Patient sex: F
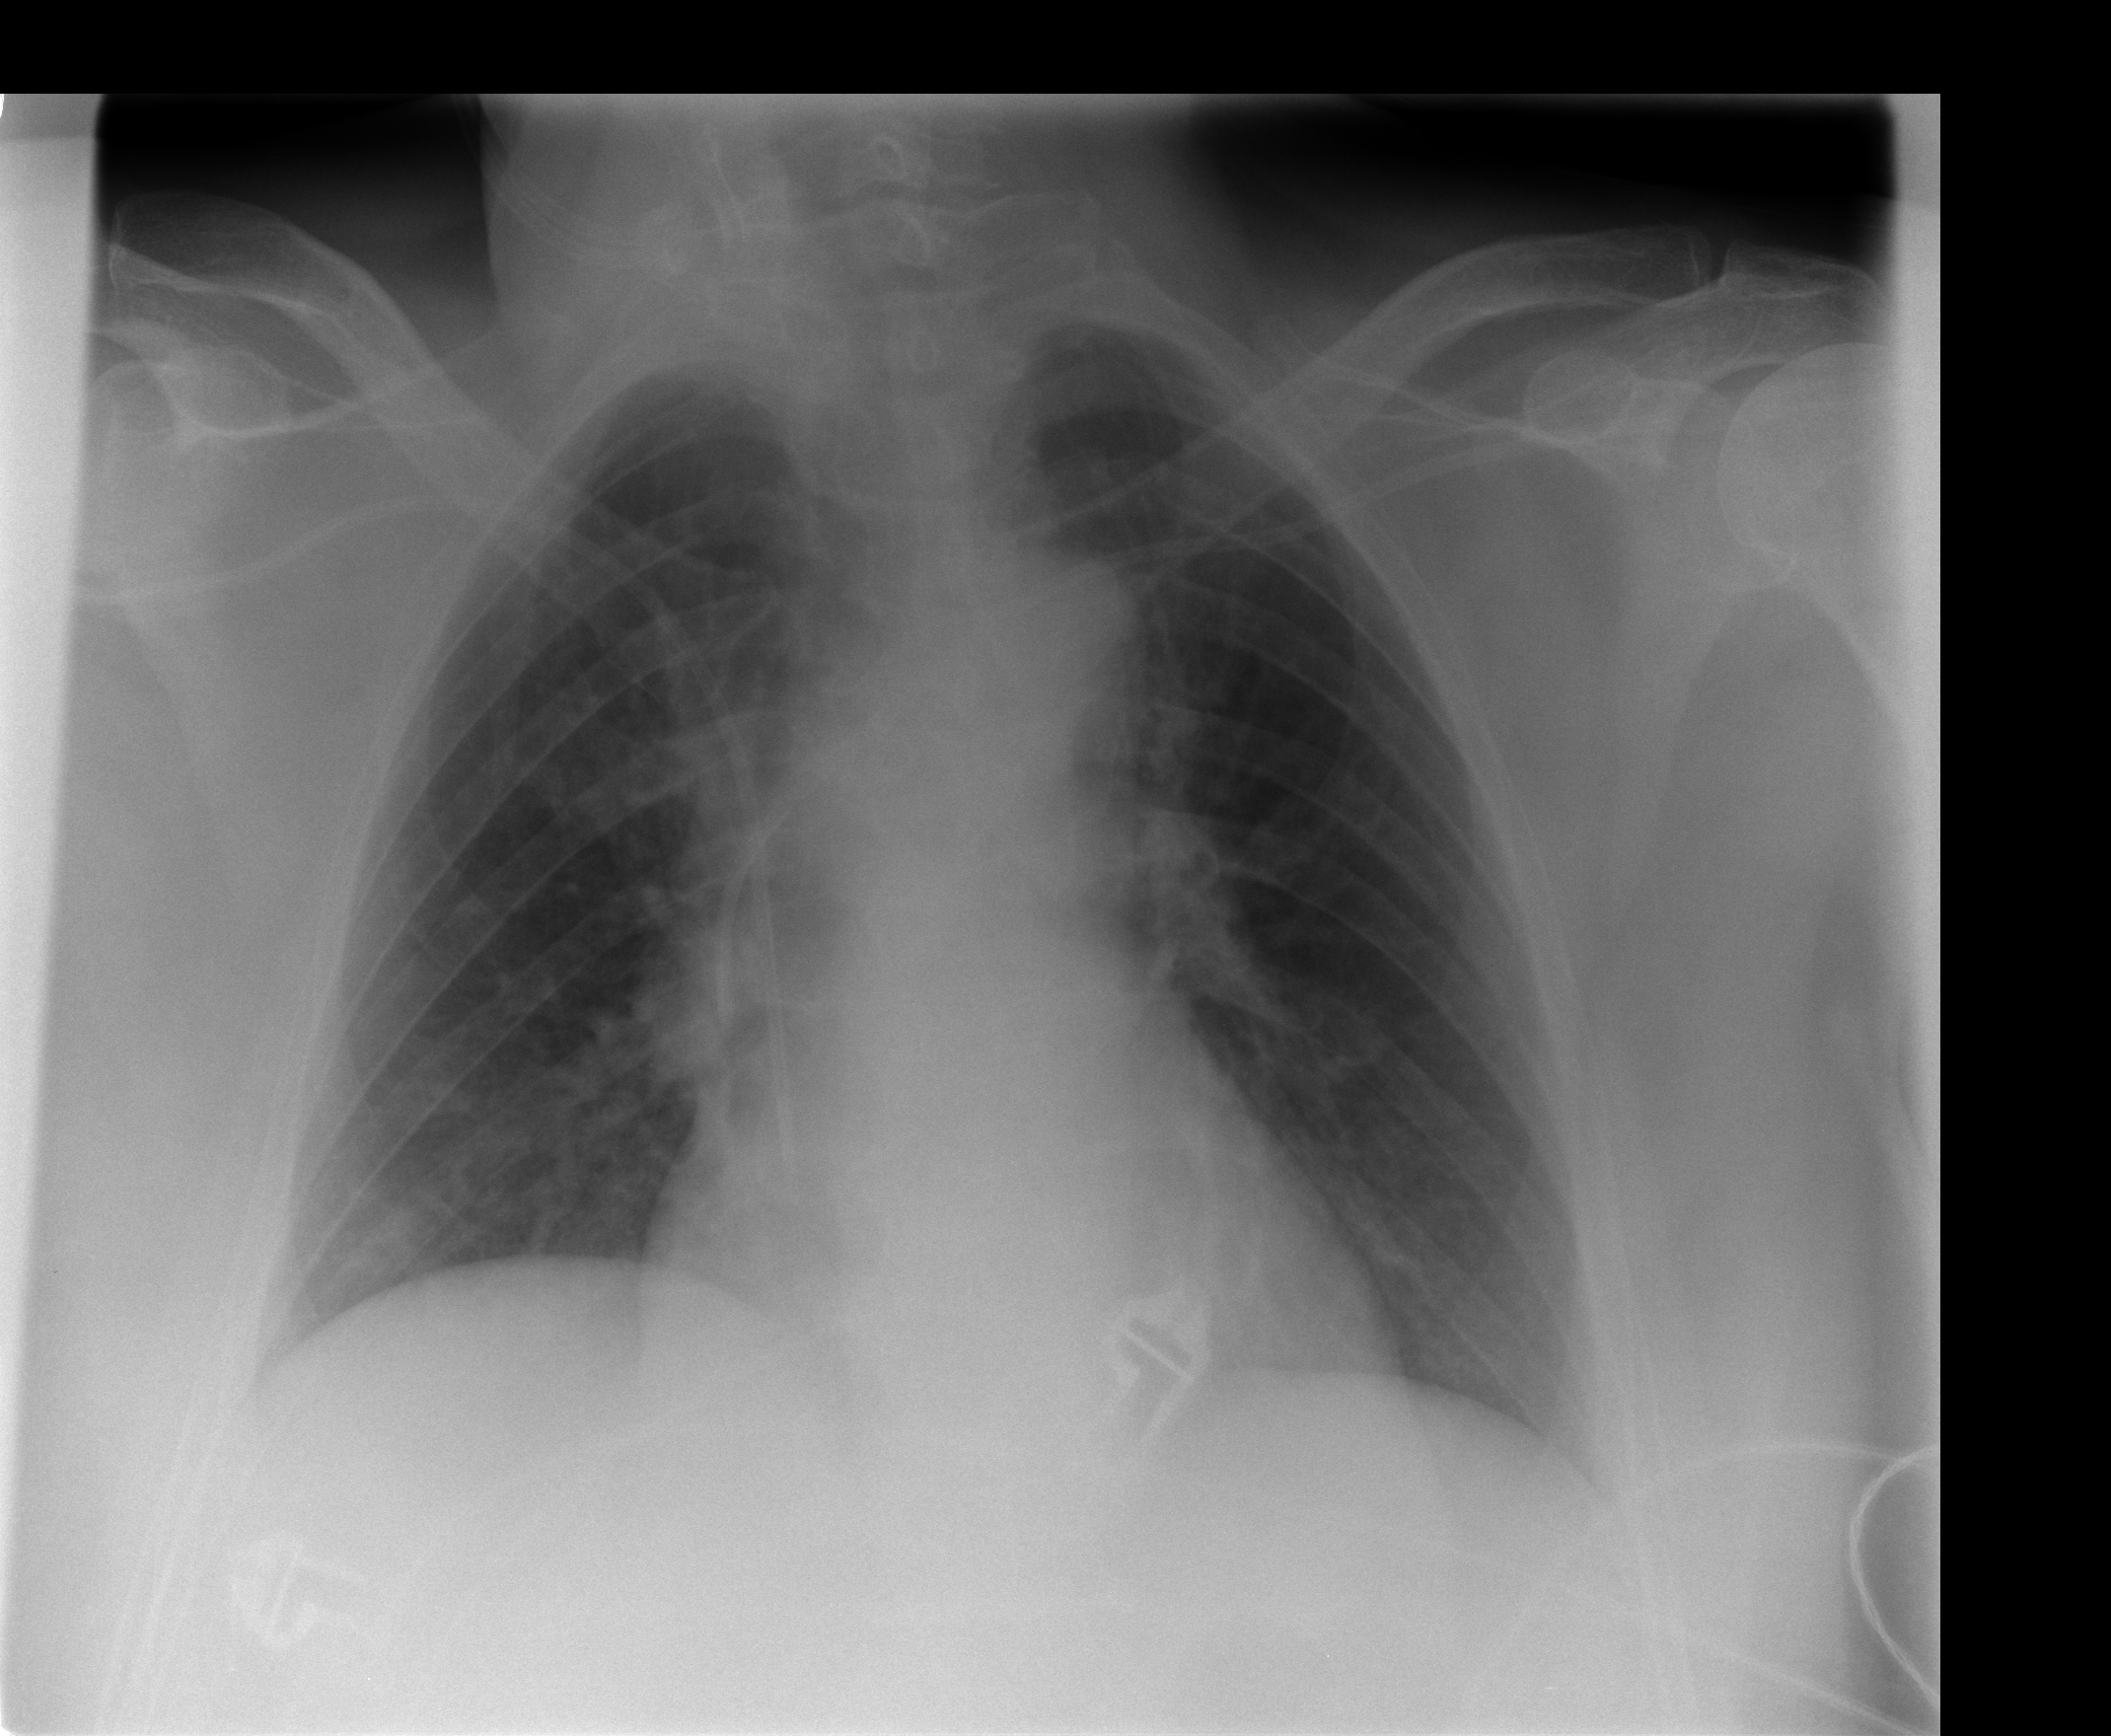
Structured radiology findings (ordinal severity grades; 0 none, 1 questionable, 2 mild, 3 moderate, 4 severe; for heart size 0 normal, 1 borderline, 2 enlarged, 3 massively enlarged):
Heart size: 2
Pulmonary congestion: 2
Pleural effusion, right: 0
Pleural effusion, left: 0
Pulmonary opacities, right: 0
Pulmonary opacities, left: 0
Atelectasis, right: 2
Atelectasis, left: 1